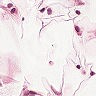
Metastatic tissue present: no